Field crop: maize
Growth stage: 2
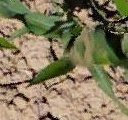
Species: maize